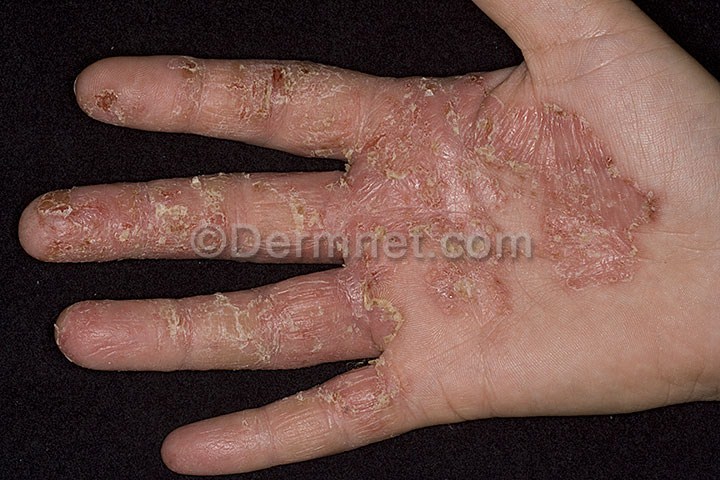
Disease: Eczema Photos